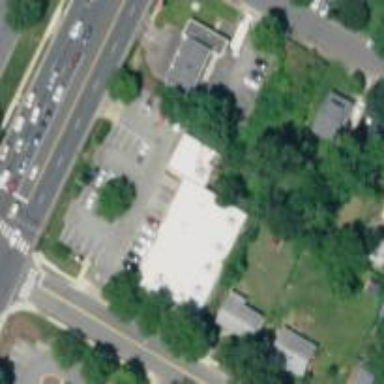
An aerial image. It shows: Pharmacy providing healthcare services.